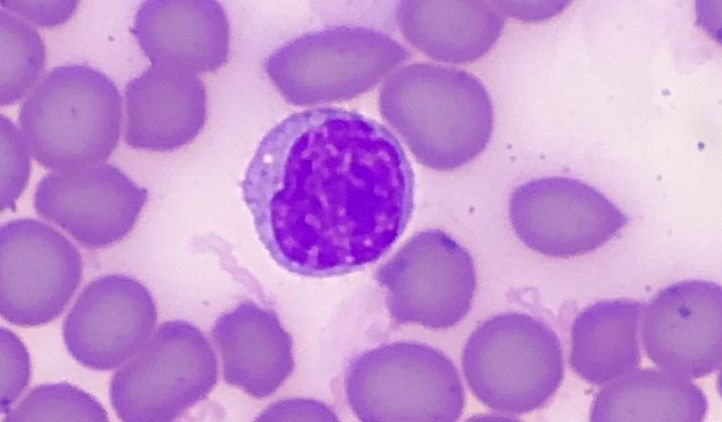
White blood cell type: Lymphocyte